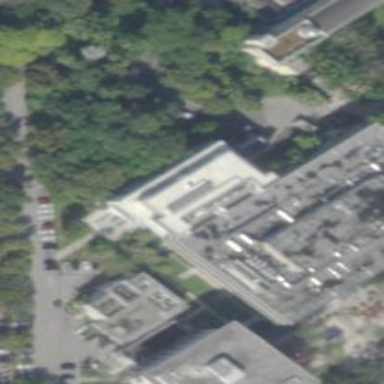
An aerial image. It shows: University building.